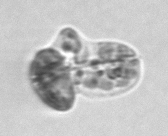
Label: Karenia